Question: Is there any way I can remove this model form file field's 'clear' checkbox?.I know that I can define the 'custom' widget for file field but how to address this checkbox in that?
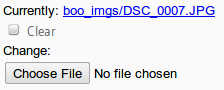
Answer: You need to change the widget from the ClearableFileInput to Fileinput <URL>